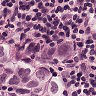
Metastatic tissue present: yes